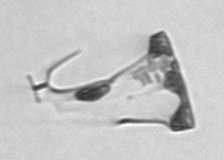
Label: Eucampia